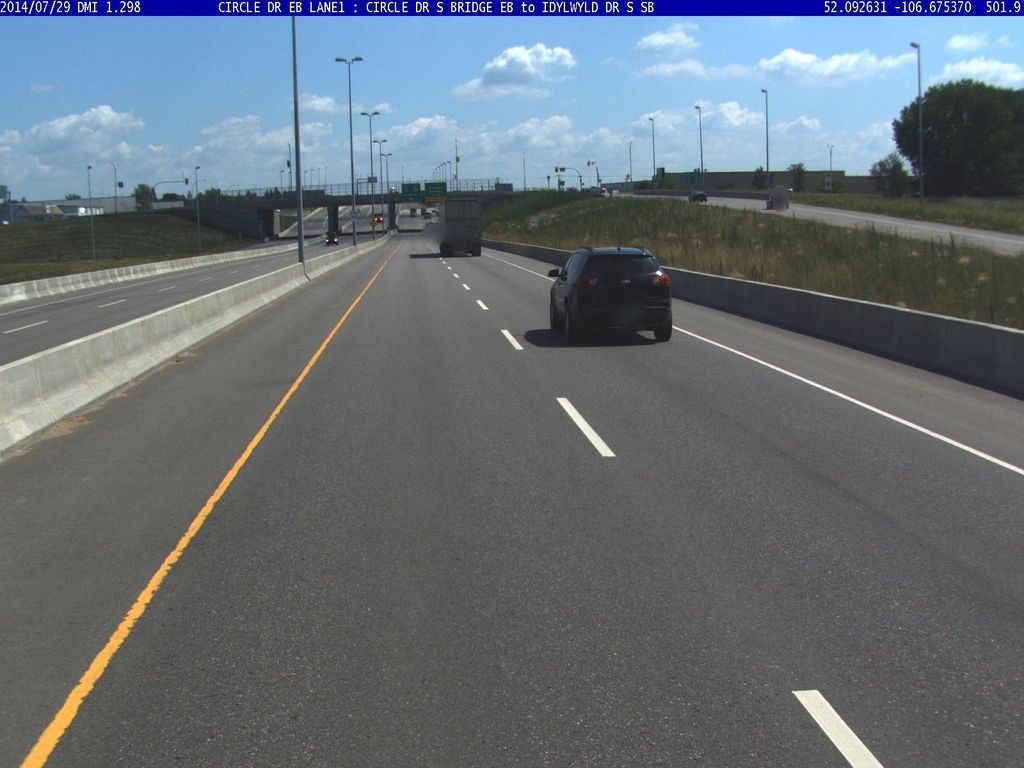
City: saskatoon